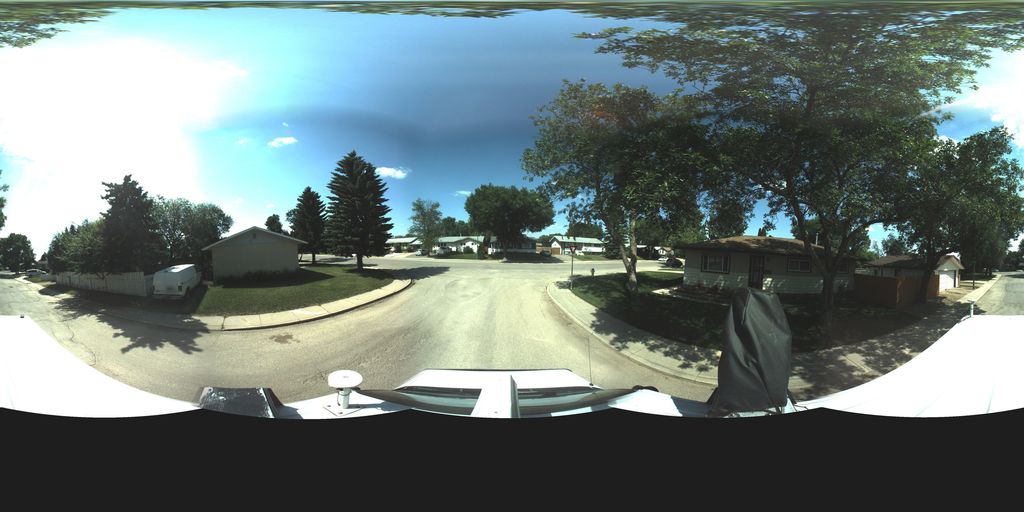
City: saskatoon